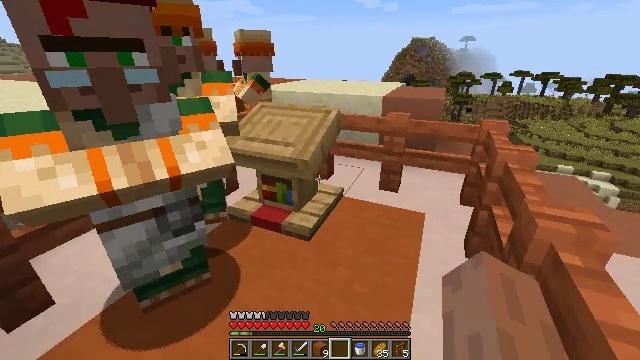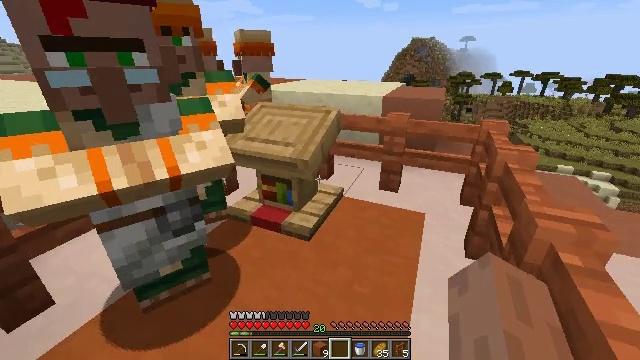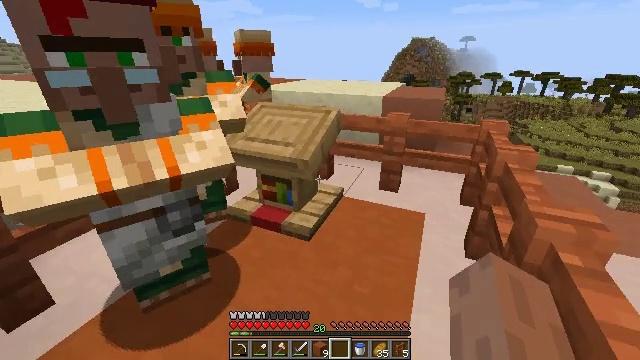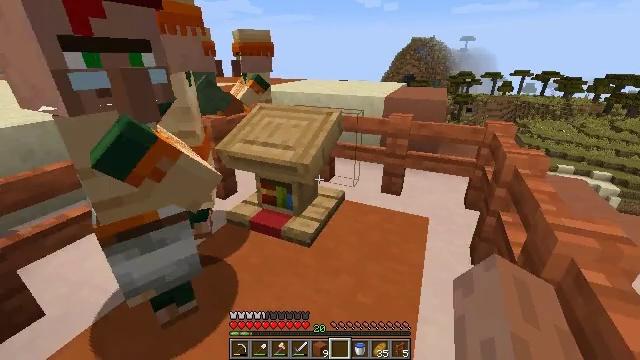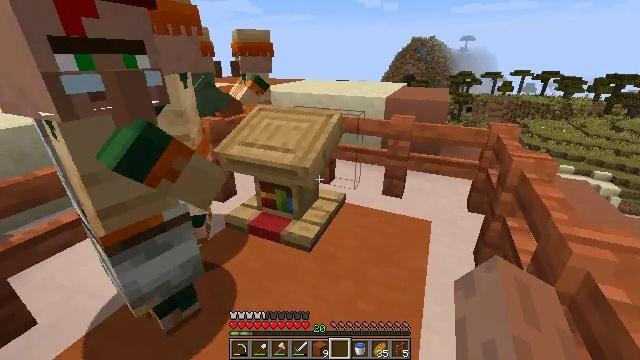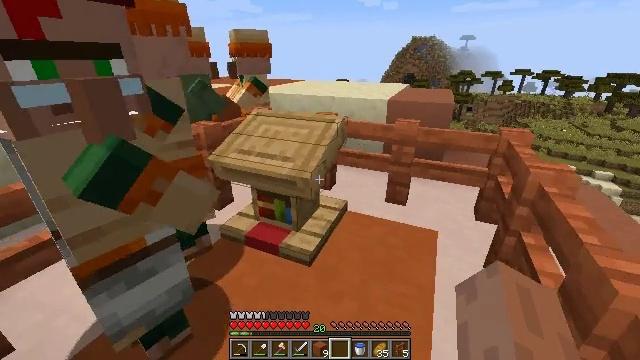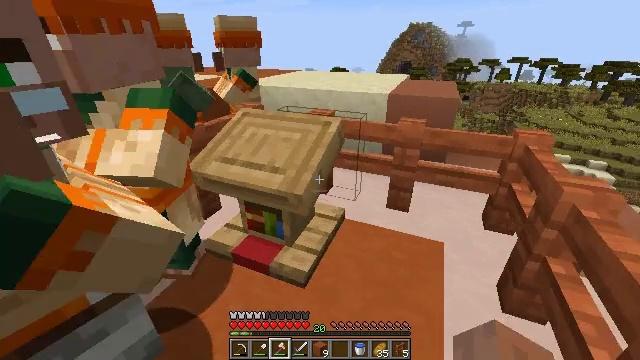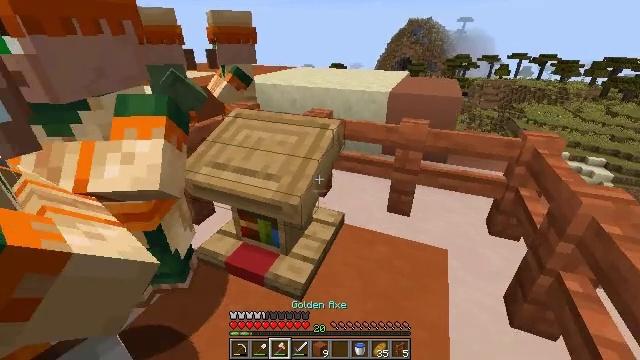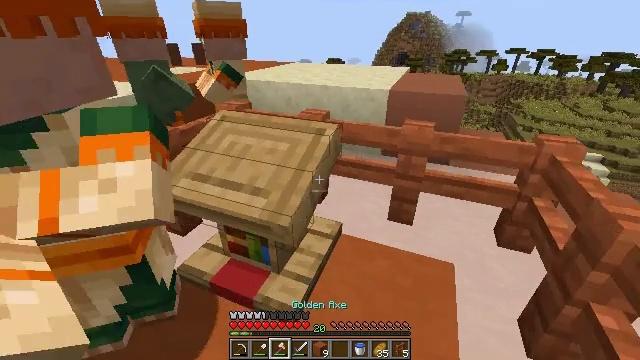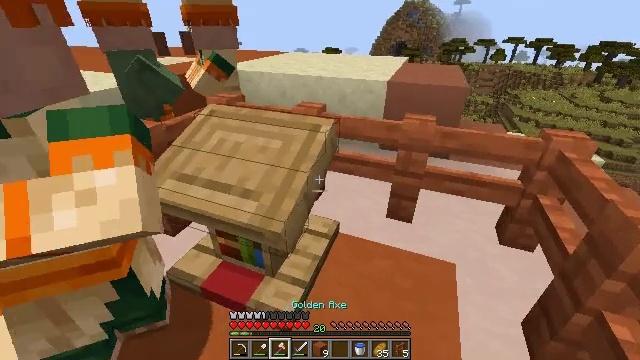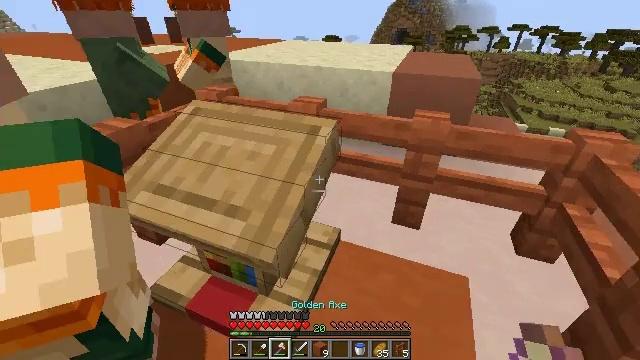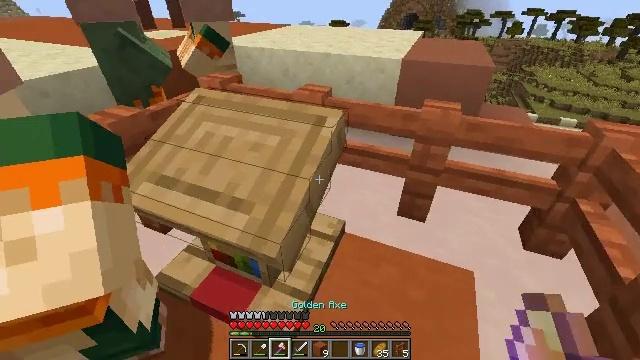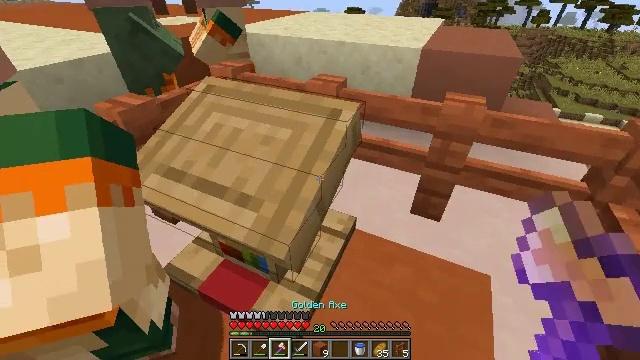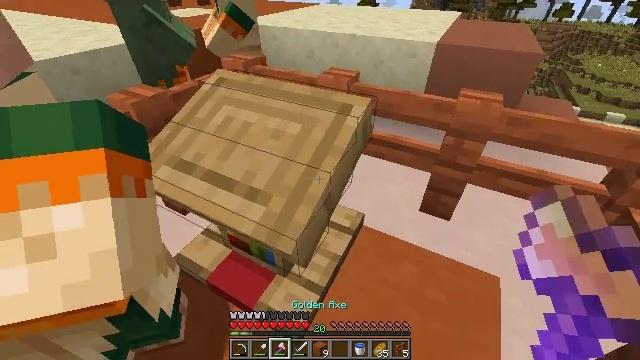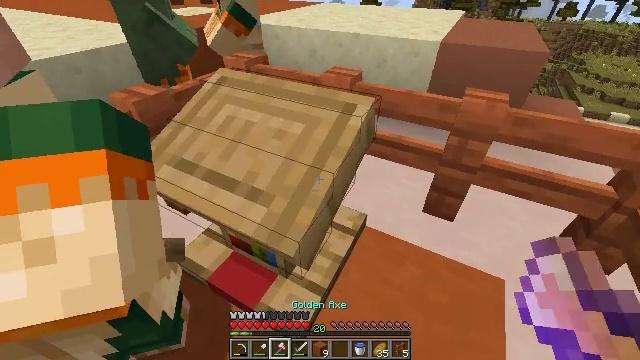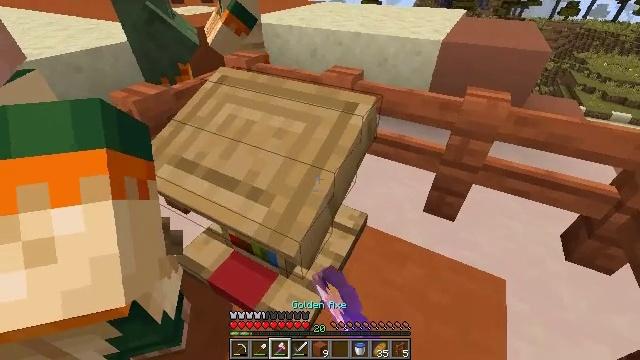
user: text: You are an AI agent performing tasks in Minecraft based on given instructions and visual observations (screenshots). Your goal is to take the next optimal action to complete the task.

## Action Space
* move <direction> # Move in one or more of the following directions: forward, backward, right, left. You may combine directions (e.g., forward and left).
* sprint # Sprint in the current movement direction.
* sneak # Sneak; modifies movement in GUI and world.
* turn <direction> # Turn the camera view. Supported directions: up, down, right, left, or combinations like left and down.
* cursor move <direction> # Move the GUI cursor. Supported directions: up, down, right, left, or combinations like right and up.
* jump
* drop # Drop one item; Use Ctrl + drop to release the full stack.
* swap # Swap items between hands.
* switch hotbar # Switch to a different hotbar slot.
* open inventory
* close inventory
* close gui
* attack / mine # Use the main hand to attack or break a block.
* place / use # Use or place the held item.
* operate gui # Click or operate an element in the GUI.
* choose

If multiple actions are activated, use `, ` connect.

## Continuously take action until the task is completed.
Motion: motion action
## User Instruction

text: Destroy the lectern to reuse it.
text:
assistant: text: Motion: no_op
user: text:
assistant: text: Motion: no_op
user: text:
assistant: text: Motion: move forward
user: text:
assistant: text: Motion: move forward
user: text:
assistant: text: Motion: move forward
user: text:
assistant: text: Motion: move forward, turn down, switch to hotbar 3
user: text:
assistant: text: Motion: move forward, switch to hotbar 3
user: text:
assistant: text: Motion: move forward, turn down, switch to hotbar 3
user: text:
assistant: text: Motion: move forward, turn down, switch to hotbar 3
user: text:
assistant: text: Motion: turn down, switch to hotbar 3
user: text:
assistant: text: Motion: turn left and down
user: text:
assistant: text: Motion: turn left and down
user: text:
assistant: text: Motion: turn left and down
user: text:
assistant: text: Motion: attack / mine
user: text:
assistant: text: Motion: attack / mine
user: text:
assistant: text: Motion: attack / mine
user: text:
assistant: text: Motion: attack / mine
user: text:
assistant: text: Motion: attack / mine
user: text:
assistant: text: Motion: attack / mine
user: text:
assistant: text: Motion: attack / mine
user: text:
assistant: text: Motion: attack / mine
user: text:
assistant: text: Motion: attack / mine
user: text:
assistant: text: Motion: attack / mine
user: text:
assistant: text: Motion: attack / mine
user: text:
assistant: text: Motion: attack / mine
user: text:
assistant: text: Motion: no_op
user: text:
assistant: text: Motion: move forward
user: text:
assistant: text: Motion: no_op